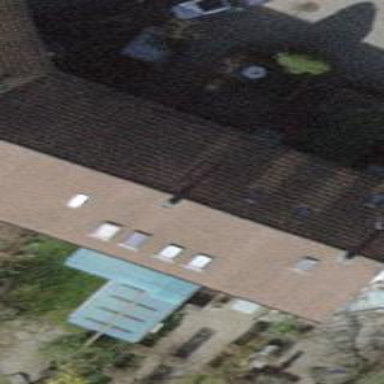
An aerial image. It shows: View of roof of building.